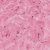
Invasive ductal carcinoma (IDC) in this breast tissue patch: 0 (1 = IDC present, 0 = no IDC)